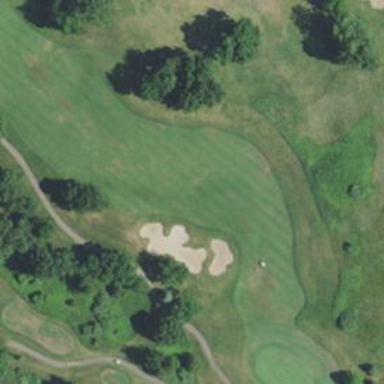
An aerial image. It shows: Golf hole.